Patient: sex F, age 31
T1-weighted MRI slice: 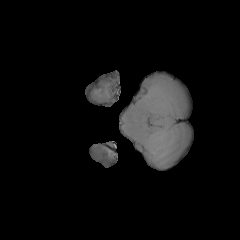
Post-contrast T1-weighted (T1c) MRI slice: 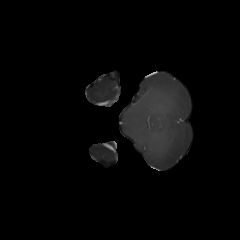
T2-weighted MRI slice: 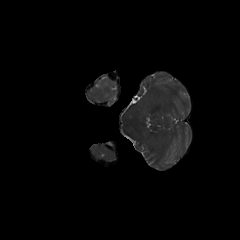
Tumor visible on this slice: yes
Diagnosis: Astrocytoma, IDH-mutant
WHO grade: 2